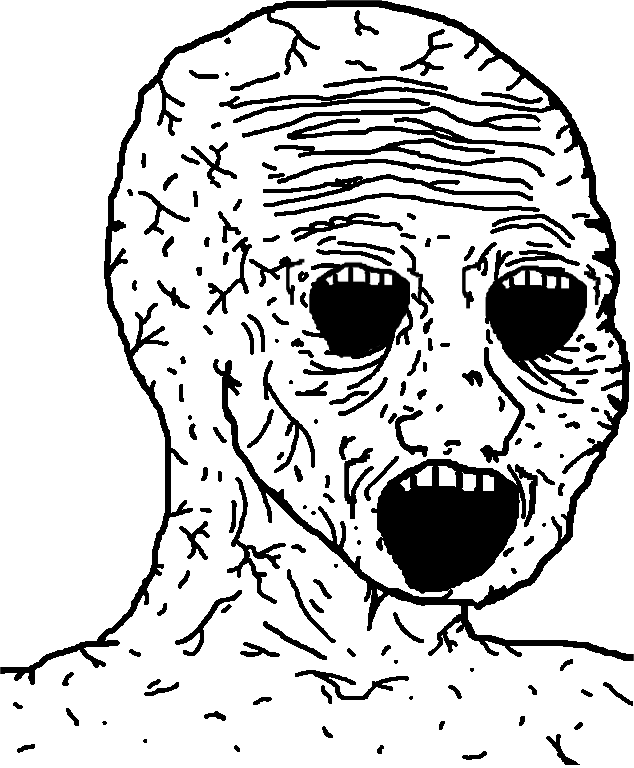
Label: 5_Soyjak